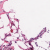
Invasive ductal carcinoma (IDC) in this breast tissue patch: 0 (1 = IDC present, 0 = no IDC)